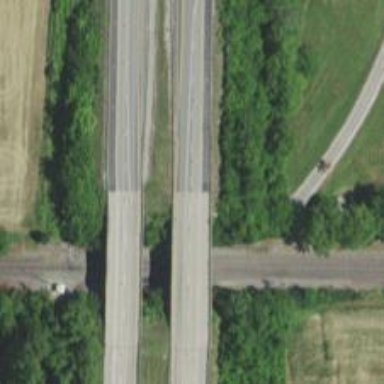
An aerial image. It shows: Bridge crossing over expressway trunk road.